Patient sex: M
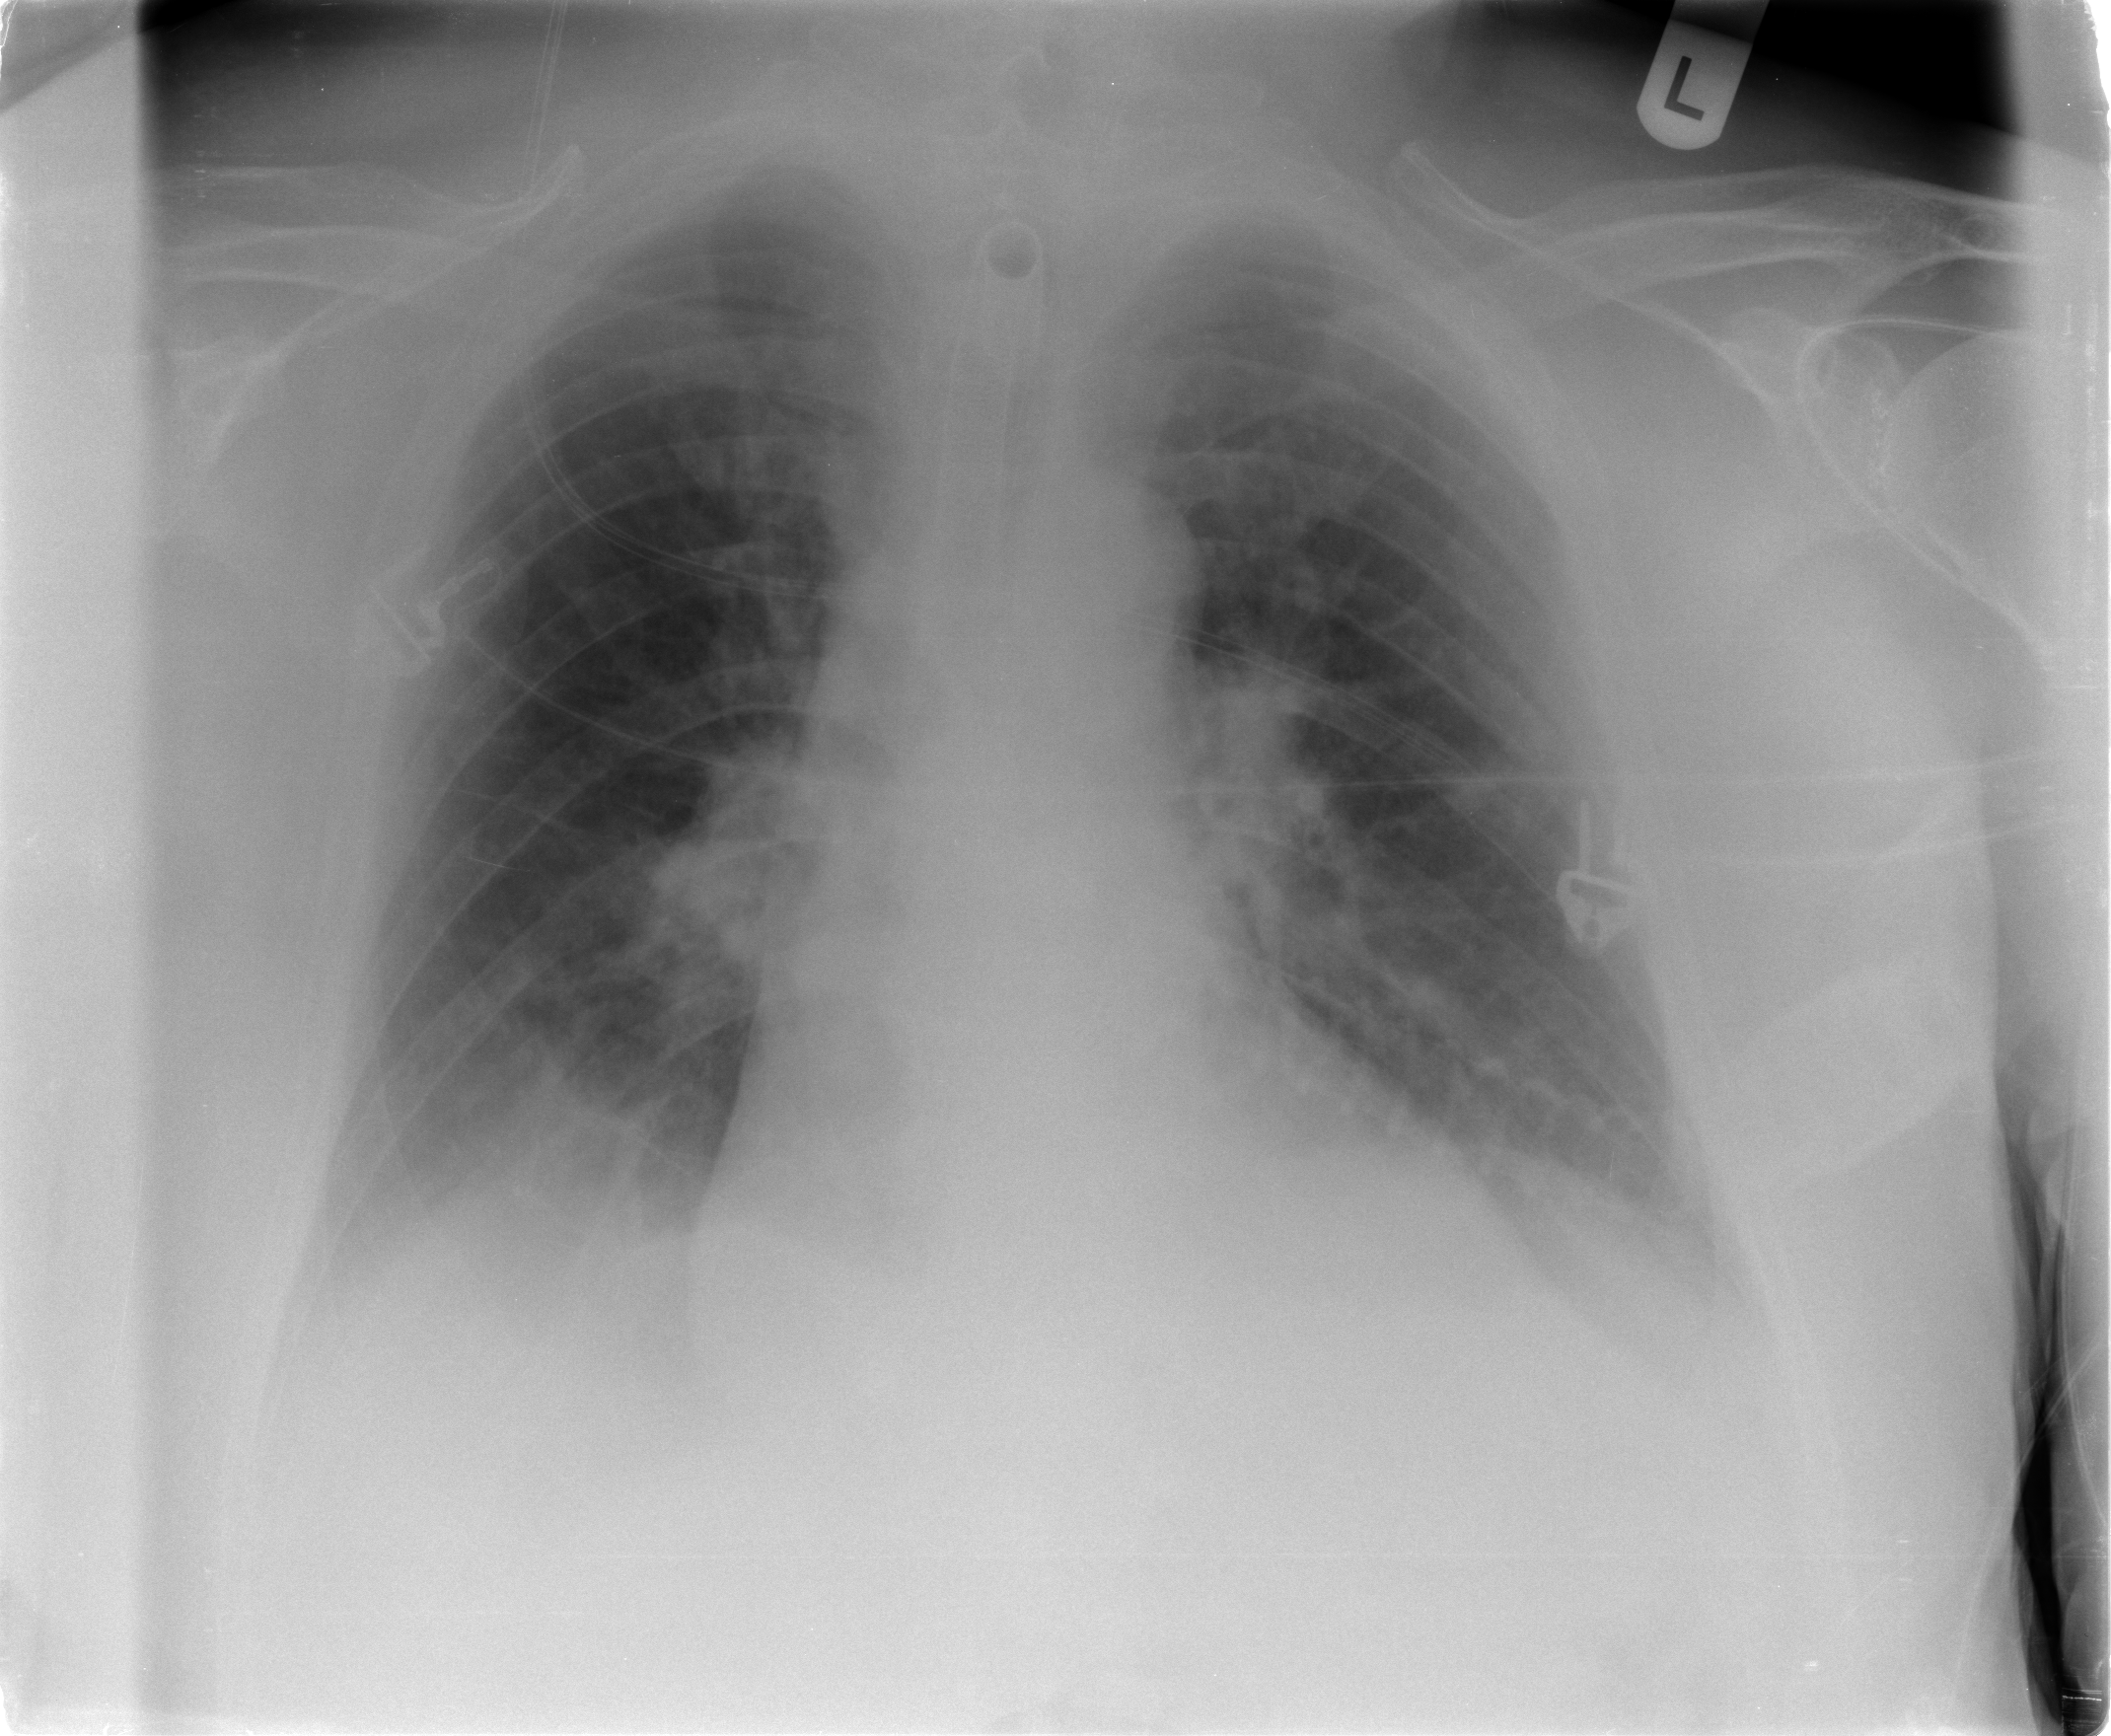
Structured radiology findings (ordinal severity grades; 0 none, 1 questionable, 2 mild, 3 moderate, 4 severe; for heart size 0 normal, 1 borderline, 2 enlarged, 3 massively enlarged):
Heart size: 1
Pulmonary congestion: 1
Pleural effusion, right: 2
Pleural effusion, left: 1
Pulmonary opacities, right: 2
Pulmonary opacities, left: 2
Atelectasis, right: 2
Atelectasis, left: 2